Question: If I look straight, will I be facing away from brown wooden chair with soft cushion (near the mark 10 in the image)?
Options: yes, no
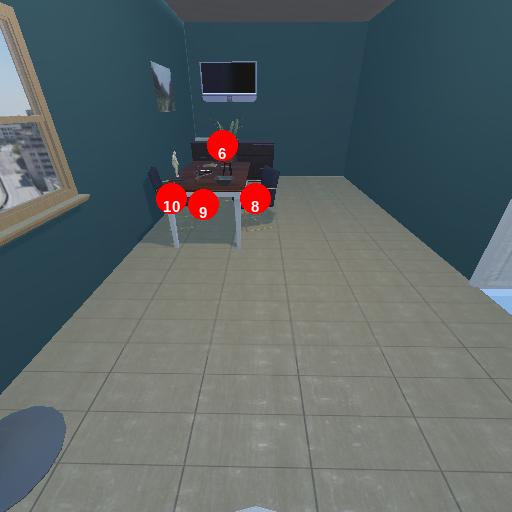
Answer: yes